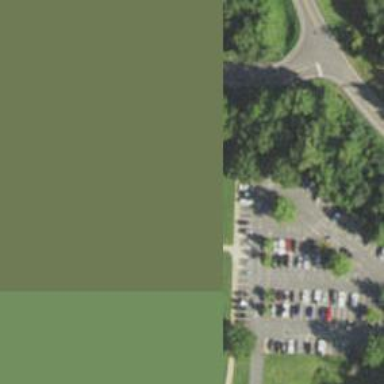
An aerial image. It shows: Parking space.